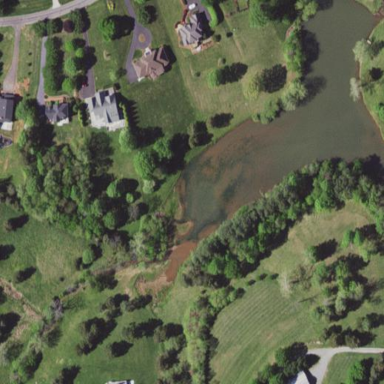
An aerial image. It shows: Pond surrounded by natural water.